Question: The Below is being appended to a jQuery popup dialog and it is removed when the dialog is closed.
The idea behind is to make it possible to toggle auto refresh charting data with the click of a button.
'''
$('<div/>', {
style: "position:absolute; top:39px; left:34px;z-index:1",
click: function(){
var imgSrc = $(this).find("img").attr('src');
if(imgSrc=="images/green-circle.png"){
imgSrc="images/black-circle.png";
//how to stop calling the refresh function? <--------------
}
else{
imgSrc="images/green-circle.png";
//Call refresh function every 60 sec
}
$(this).find("img").attr('src', imgSrc);
}
}).prepend('<img id="theImg" width="20" height="20" src="images/black-circle-md.png" />').prependTo($(divHolder).parent());
'''
Here is an example how to start and stop a timer:
'''
var timer;
function startTimer() {
timer=setInterval(function(){refreshData()},1000);
}
function stopTimer() {
learInterval(timer);
}
refreshData(){
// do some work here
}
'''

Question is, how to keep the reference to a 'timer' var between the clicks inside the 'click: function(){}' function? Because there can be more than one popup dialog active. Refreshing of data should be possible to do independently for different popup dialogs.
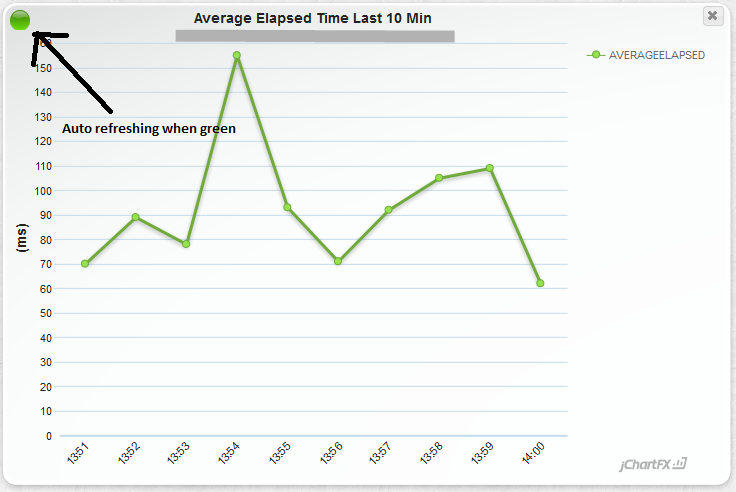
Answer: Inside your event handler function you have a reference to the particular element that was clicked on in 'this', so you should be able to store the reference to the timer as a property of that element:
'''
$('<div/>', {
style: "position:absolute; top:39px; left:34px;z-index:1",
click: function(){
var imgSrc = $(this).find("img").attr('src');
if(imgSrc=="images/green-circle.png"){
imgSrc="images/black-circle.png";
clearInterval(this.refreshTimer);
this.refreshTimer = null;
}
else{
imgSrc="images/green-circle.png";
this.refreshTimer = setInterval((function() {
refreshData(this); // your refreshData function probably needs to know which div to refresh
}).bind(this), 60000);
}
$(this).find("img").attr('src', imgSrc);
}
})
'''